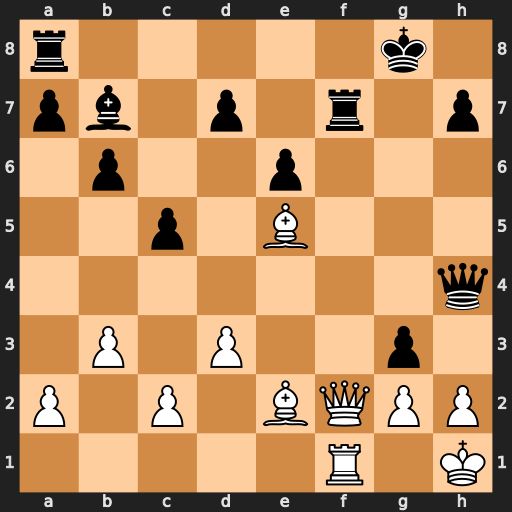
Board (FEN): r5k1/pb1p1r1p/1p2p3/2p1B3/7q/1P1P2p1/P1P1BQPP/5R1K
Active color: w
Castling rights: -
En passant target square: -
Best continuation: Qxf7#